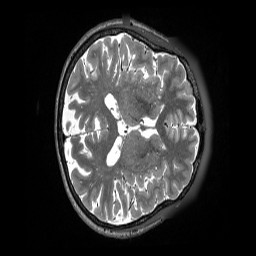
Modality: T2w
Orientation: axial
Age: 74
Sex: female